Chest X-ray:
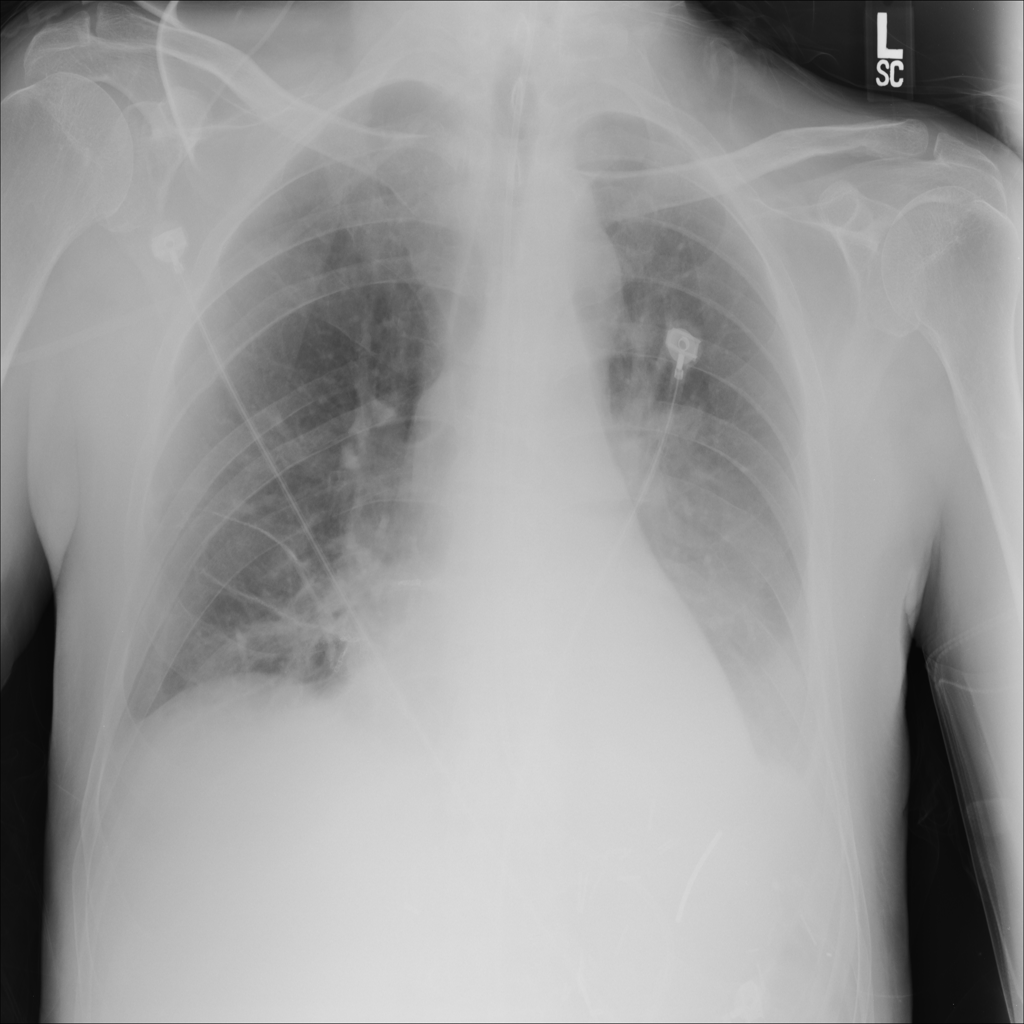
Findings: Fracture, Effusion, Consolidation, Cardiomegaly
No abnormal finding: no